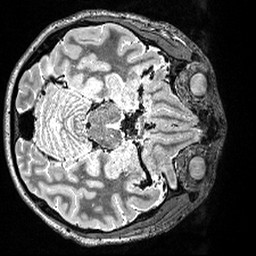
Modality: T2w
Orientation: axial
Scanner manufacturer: siemens
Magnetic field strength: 3 T
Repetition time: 3.2 s
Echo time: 0.566 s